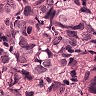
Metastatic tissue present: yes